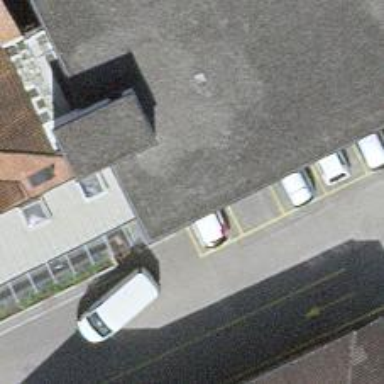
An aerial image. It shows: Charging station.